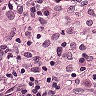
Metastatic tissue present: yes